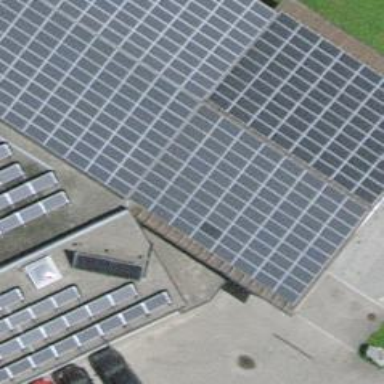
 consisting of solar photovoltaic panels."